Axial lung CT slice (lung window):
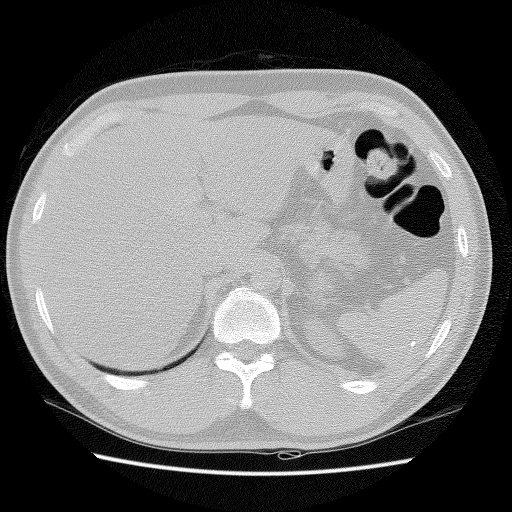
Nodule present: no